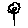
Label: flower